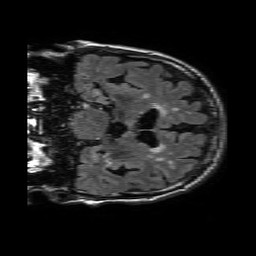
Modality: FLAIR
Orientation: coronal
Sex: male
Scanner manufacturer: philips
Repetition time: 11 s
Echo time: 0.125 s